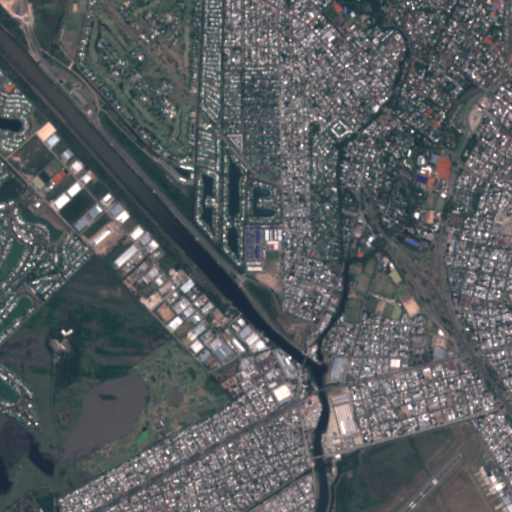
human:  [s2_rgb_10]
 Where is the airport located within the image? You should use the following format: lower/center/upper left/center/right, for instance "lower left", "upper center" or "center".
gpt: The airport is located in the lower right of the image.
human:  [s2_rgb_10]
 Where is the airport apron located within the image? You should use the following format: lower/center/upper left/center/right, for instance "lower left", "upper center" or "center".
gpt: The airport apron is located in the lower right of the image.
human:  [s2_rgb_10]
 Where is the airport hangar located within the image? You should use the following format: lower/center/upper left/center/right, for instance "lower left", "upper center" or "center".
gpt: The airport hangar is located in the lower right of the image.
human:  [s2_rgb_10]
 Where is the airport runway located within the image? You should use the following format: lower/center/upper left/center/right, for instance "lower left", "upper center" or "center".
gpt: The airport runway is located in the lower right of the image.
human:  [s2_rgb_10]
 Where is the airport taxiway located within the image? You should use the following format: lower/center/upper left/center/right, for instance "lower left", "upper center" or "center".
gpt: The airport taxiway is located in the lower right of the image.
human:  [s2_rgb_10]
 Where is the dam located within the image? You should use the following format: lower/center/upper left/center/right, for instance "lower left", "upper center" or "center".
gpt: The dam is located in the lower center of the image.
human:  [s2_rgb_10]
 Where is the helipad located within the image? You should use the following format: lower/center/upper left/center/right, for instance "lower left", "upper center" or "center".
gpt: The helipad is located in the center right of the image.
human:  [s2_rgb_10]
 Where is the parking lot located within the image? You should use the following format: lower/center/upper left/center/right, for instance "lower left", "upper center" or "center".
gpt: The parking lot is located in the right of the image.
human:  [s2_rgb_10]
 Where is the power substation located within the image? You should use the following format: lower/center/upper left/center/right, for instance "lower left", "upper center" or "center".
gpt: The power substation is located in the upper right of the image.
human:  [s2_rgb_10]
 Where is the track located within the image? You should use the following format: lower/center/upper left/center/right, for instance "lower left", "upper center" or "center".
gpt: The track is located in the center right of the image.
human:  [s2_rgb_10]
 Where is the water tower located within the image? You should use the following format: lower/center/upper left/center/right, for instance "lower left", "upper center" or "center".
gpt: The water tower is located in the upper right of the image.
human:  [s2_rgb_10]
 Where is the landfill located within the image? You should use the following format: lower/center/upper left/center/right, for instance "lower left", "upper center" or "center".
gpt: There is no landfill in the image.